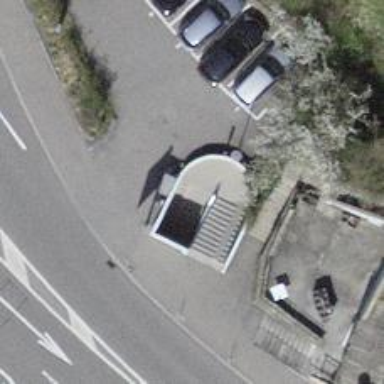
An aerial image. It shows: Concrete steps with ramp available for accessibility.